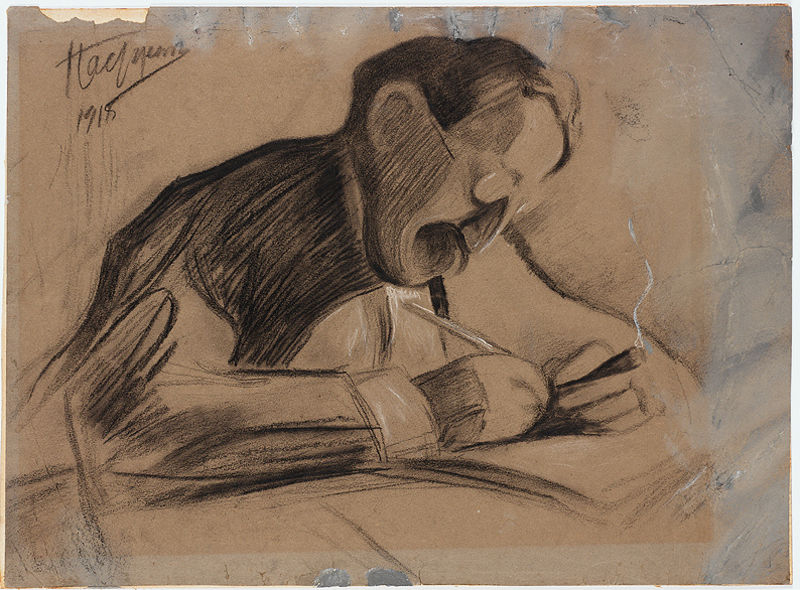
Titel: Portrait of the Jewish Writer David Frischmann, Portrait of the Jewish Writer David Frischmann
Künstler: Leonid Pasternak
Standort: Amherst (Massachusetts, USA)
Institution: Mead Art Museum, Amherst College
Schlagwörter: hands, hat, men, white, arm, black, face, hair, nose, old, portrait, sitting, table, brown, hand, cigar, smoke, man, ear, suit, drawing, paper, coat, glasses, illustration, sketch, beard, jacket, pen, writing, arms, signature, ears, pastel, pencil, book, shading, charcoal, resting, work, cigarette, smoking, hatching, shirt, mustache, moustache, freud, date, portrai, pipe, graphite, 1915, 1918, name, white charcoal, smoking\